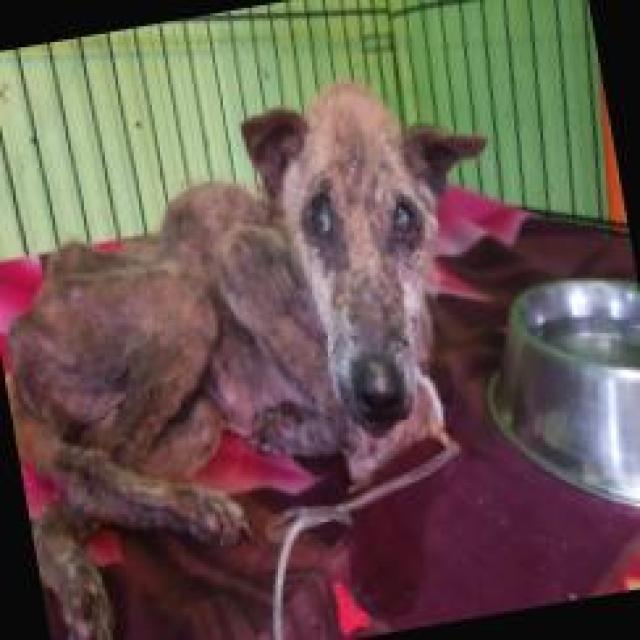
Canine fungal skin infection — characterized by alopecia, scaling, crusting, and circular lesions. Common agents include Malassezia and Candida species.